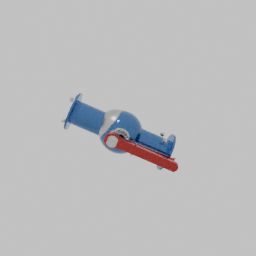
Label: mechanical